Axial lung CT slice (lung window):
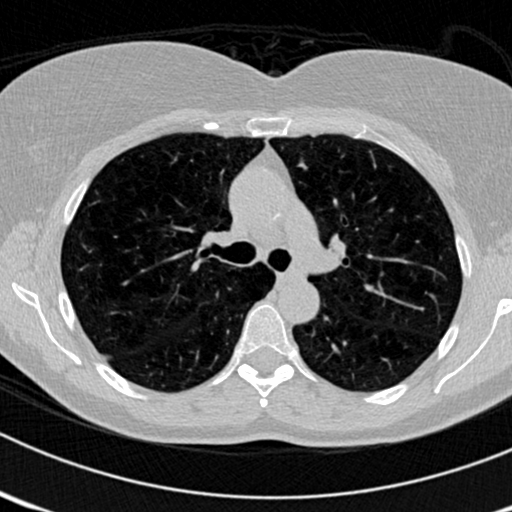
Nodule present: no